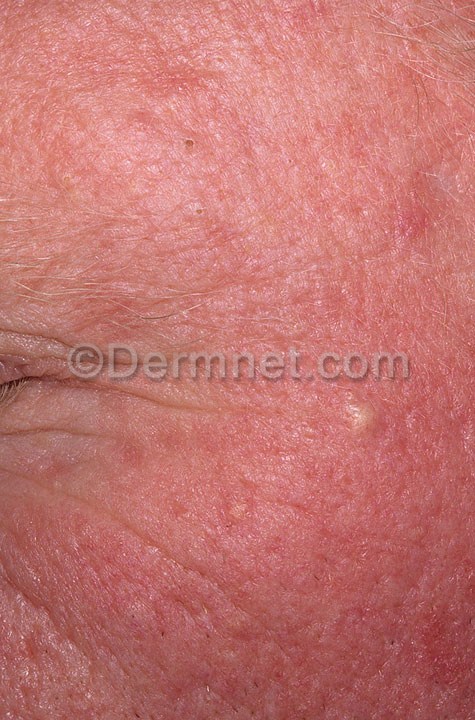
Disease: Light Diseases and Disorders of Pigmentation